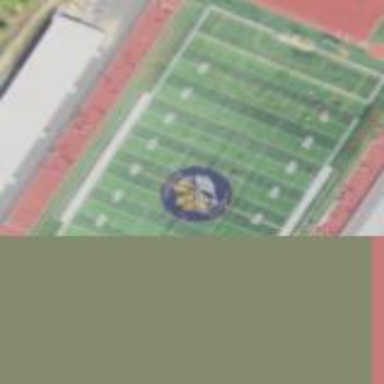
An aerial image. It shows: American football pitch with artificial turf.